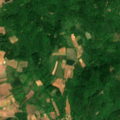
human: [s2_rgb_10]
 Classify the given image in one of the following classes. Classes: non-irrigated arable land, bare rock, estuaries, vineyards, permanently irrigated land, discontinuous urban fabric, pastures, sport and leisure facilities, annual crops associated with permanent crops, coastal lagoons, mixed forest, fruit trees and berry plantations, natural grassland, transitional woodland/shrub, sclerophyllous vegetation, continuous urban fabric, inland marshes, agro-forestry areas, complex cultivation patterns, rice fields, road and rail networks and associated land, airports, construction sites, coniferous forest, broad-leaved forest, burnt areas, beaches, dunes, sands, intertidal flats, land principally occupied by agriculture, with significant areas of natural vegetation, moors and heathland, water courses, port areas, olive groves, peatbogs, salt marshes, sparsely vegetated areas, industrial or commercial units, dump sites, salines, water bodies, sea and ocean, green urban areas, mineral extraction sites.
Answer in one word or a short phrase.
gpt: complex cultivation patterns, land principally occupied by agriculture, with significant areas of natural vegetation, broad-leaved forest